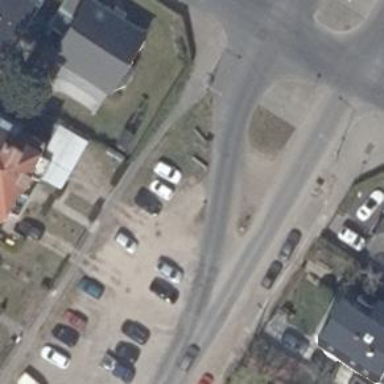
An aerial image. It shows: Residential road with asphalt surface. It is dual carriageway.